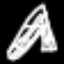
Label: The Eiffel Tower